Field crop: tomato
Growth stage: 1
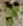
Species: solanum